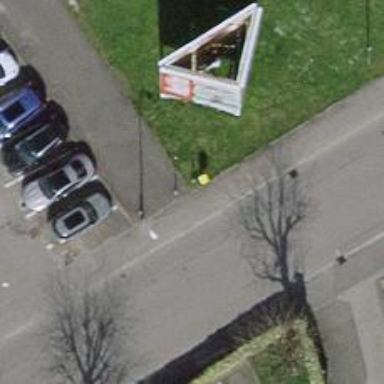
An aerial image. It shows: Post box is visible.